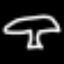
Label: mushroom